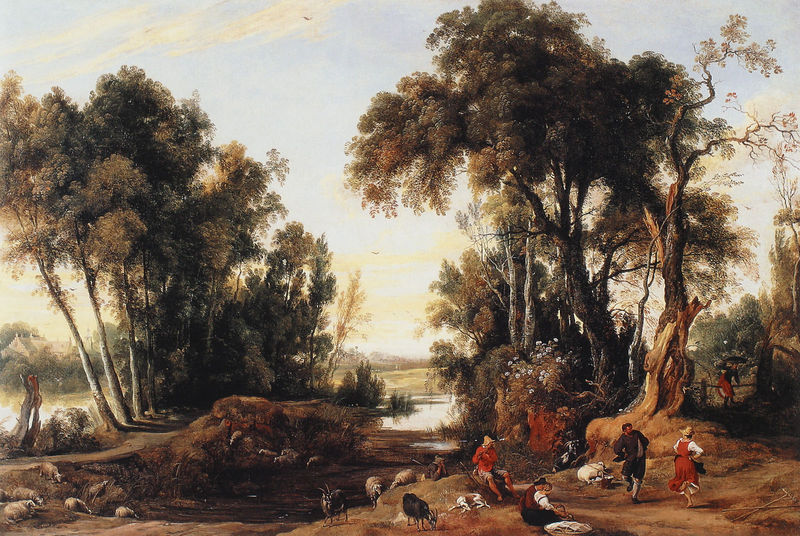
Titel: Landschaft mit tanzenden Hirten
Künstler: Jan Wildens
Institution: Antwerpen, Koninklijk Museum voor Schone
Schlagwörter: baum, gemälde, himmel, schatten, vogel, wasser, wolken, bäume, fluss, frauen, landschaft, menschen, see, sitzen, äste, hut, kleid, männer, haus, hund, rot, weg, zaun, gesellschaft, tanz, steine, bach, häuser, vögel, gewässer, sträucher, musik, tanzen, wald, bauern, sommer, freude, flöte, ländlich, eiche, bock, schafe, böcke, hirte, hirten, ziegen, bukolik, bauerntanz, 18. jahhrhundert, ziegen hirte